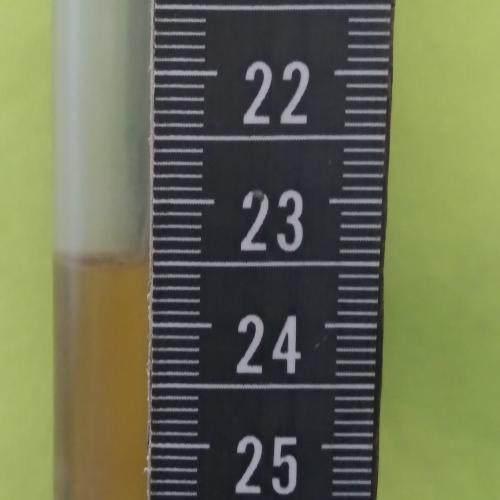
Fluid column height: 23.5 cm